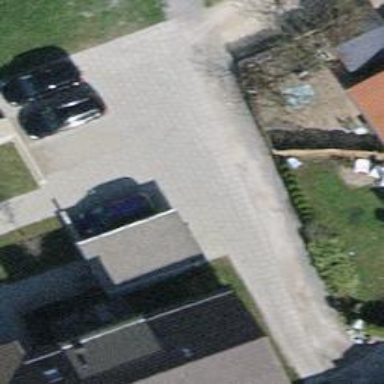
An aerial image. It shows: Driveway made of paving stones.